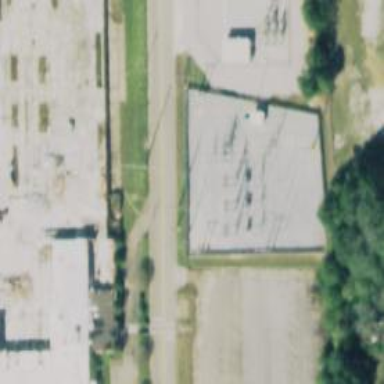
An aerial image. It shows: H-frame designed tower for power lines.